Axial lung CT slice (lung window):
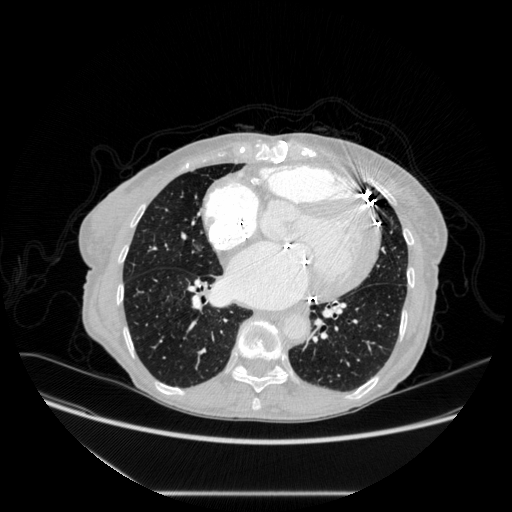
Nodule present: no